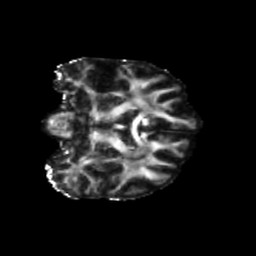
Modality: FA
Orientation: coronal
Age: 59
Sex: female
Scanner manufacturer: siemens
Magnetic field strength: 3 T
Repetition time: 5.25 s
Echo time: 0.08 s